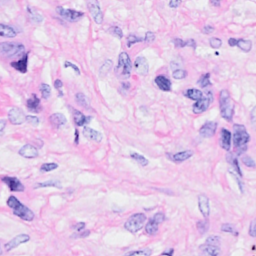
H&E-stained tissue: Breast